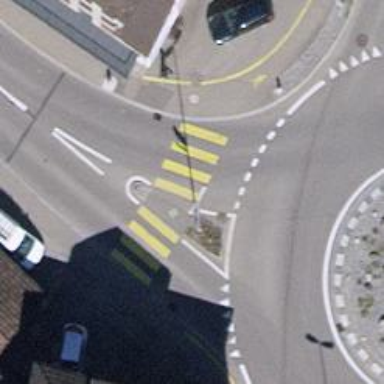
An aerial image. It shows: Marked crossing with visible markings.